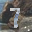
Label: 7